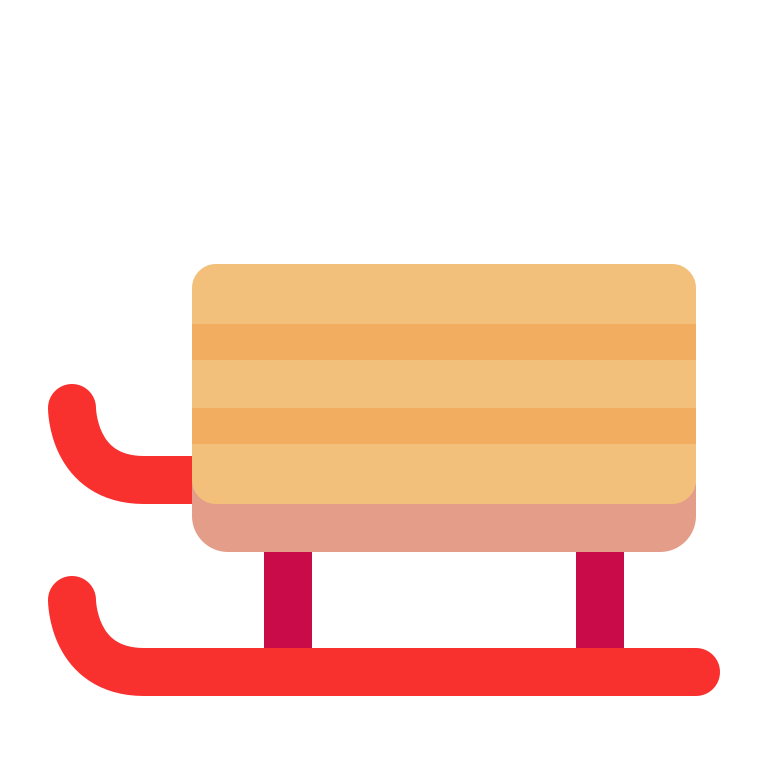
sled flat